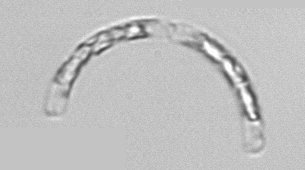
Label: Guinardia_striata